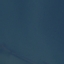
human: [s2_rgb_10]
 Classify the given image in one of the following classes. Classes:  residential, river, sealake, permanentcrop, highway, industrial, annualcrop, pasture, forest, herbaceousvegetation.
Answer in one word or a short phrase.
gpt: SeaLake